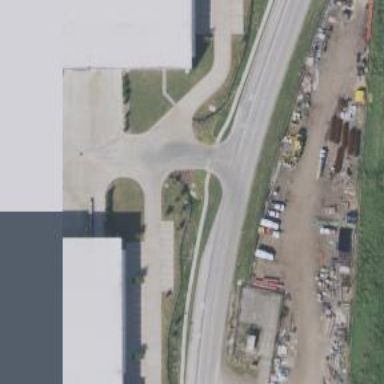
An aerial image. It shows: Secondary road with frontage road alongside.